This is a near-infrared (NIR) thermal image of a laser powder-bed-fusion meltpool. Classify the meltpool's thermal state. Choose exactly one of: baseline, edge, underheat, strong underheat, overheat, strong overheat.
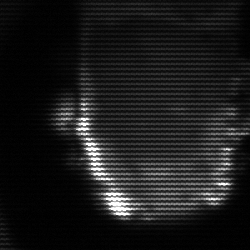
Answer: baseline